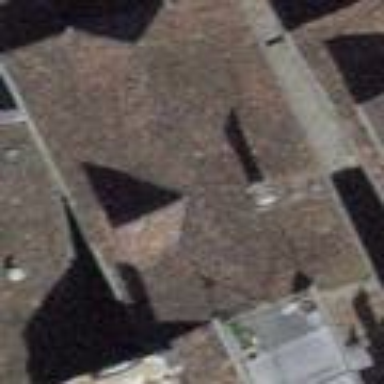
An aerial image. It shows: Building with tiled roof.